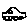
Label: car